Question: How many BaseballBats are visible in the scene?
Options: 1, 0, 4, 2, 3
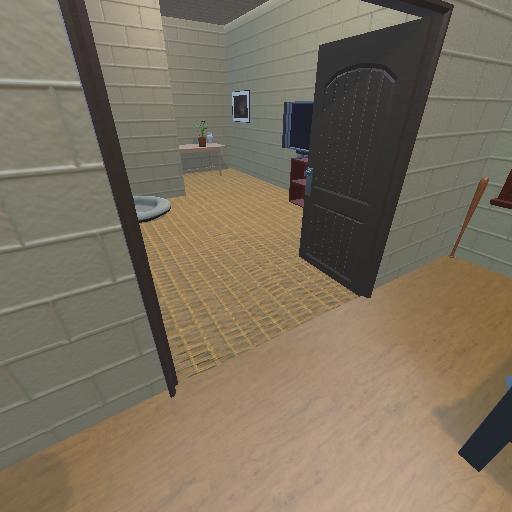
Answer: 1